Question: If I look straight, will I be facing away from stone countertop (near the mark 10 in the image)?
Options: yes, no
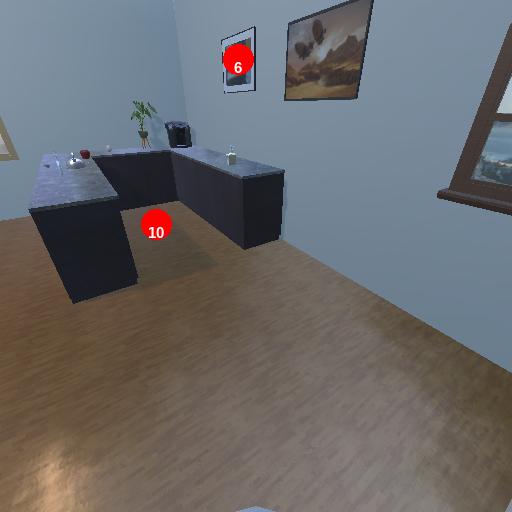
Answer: yes